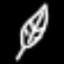
Label: leaf